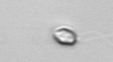
Label: flagellate